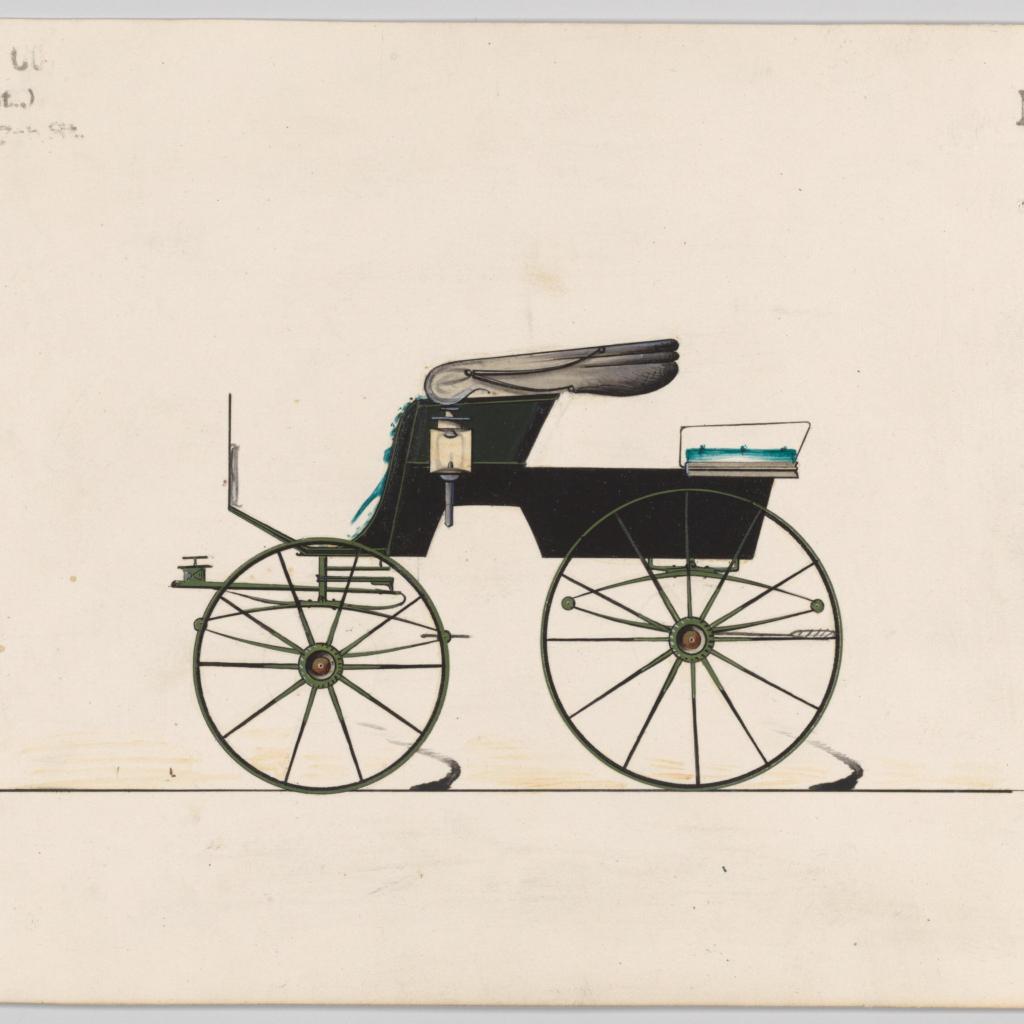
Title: Design for Stanhope Phaeton, no. 3244
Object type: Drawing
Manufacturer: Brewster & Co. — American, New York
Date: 1876
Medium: Pen and black ink, watercolor and gouache
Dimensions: sheet: 6 3/16 x 9 1/8 in. (15.7 x 23.2 cm)
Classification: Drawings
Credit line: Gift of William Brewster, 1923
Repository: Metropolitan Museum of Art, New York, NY